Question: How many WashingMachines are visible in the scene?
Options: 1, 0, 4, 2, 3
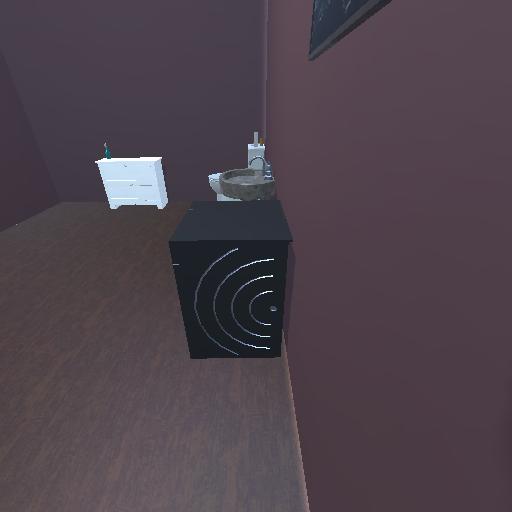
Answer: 1